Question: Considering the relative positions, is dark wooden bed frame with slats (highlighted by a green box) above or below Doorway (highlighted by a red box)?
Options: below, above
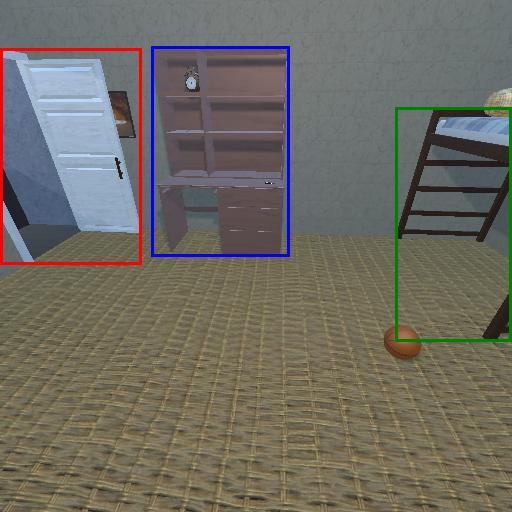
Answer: below